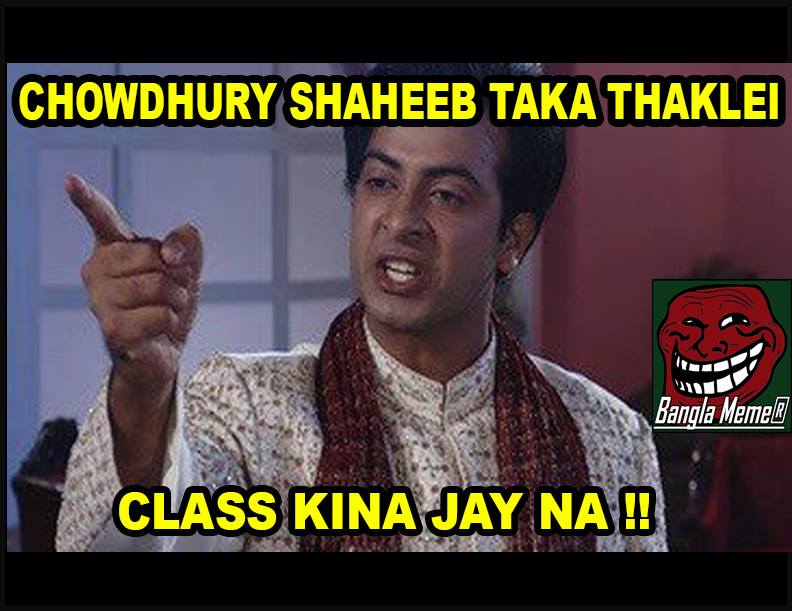
Caption: CHOWDHURY SHAHEEB TAKA THAKLEI  CLASS KINA JAY NA !!
Label: non-hate